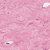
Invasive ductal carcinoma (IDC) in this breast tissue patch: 0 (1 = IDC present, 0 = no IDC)